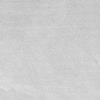
Atmospheric dust classification: not_dusty